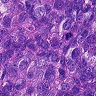
Metastatic tissue present: yes